Question: I have a xib file that support IOS 6 and 7.
The problem is when i selected IOS 6 the frame from IOS 7 change, and vice versa.
Here is a screenshot, previewing the IOS 6.1.
I adjust the frame to (0, -3, 255, 85) and when adjust the frame using IOS 7 the frame becomes:
(-345,894,0,0).
When i adjust the frame using IOS 6.1 and early the frame changes for IOS 7.
I just want to use the same frame in both IOS version.
Some informations that may be relevant:
Was an existing project build for IOS 5.1 and later, then i update the project to support IOS 7.
When i made the update some views (include this one) have their frame changed to positions that does not make any sense and size their size set (0,0).
First i think was an interface builder issue preview issue, but i tested on devices with IOS 6 and 7 and the results are the same from the preview

Thanks in advanced!
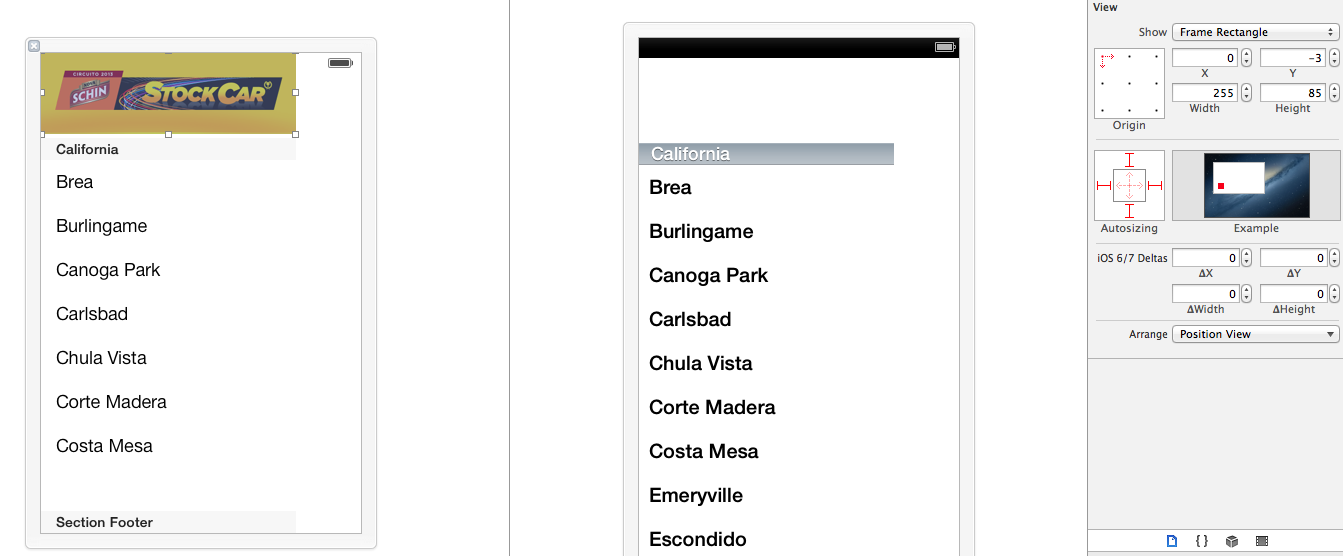
Answer: When you assign bottom margin & top margin in Autoresizing tab, iOS 7 gets confused & produces strange effects.
I faced the same problem, & i solved it using height stretch. Refer image.